Question: I am trying to generate result set similar in the following table. However, could not achieve the goal. I want to assign each row of the table as shown in the 'I want' column of the following table.
Following SQL generated 'RowNbr' column. Any suggestion would be appreciated. Thank you
'''
SELECT Date, Nbr, status, ROW_NUMBER () over (partition by Date,staus order by date asc) as RowNbr
'''

Thank you
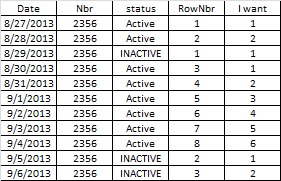
Answer: This is a classic "gaps and islands" problem, in case you are searching for similar solutions in the future. Basically you want the counter to reset every time you hit a new status for a given Nbr, ordered by date.
This general overall technique was developed, I believe, by Itzik Ben-Gan, and he has tons of articles and book chapters about it.
'''
;WITH cte AS
(
SELECT [Date], Nbr, [Status],
rn = ROW_NUMBER() OVER (PARTITION BY Nbr ORDER BY [Date])
- ROW_NUMBER() OVER (PARTITION BY Nbr,[Status] ORDER BY [Date])
FROM dbo.your_table_name
)
SELECT [Date], Nbr, [Status],
[I want] = ROW_NUMBER() OVER (PARTITION BY Nbr,rn ORDER BY [Date])
FROM cte
ORDER BY Nbr, [Date];
'''
On 2012, <URL>; I made a few honest attempts but couldn't get anywhere that would end up being anything less complex than the above.